Question: I would like to have this: a ViewPager overlaid by 2 arrows

And I get what I want by this code. However, I got these warnings of lint :
- -
I wonder if there is a better way to get this UI as I want.
'''
<?xml version="1.0" encoding="utf-8"?>
<FrameLayout xmlns:android="http://schemas.android.com/apk/res/android"
android:layout_width="match_parent"
android:layout_height="match_parent" >
<android.support.v4.view.ViewPager
android:id="@+id/dialog_instruction_pager"
android:layout_width="wrap_content"
android:layout_height="wrap_content" >
</android.support.v4.view.ViewPager>
<!-- this LinearLayout overlays the ViewPager -->
<LinearLayout
android:layout_width="match_parent"
android:layout_height="match_parent"
android:gravity="center"
android:orientation="vertical" >
<!-- This is just the container for the left and right arrows , it is allocated with only 20% of screen height-->
<LinearLayout
android:layout_width="match_parent"
android:layout_height="0dp"
android:layout_weight=".2"
android:orientation="horizontal" >
<!-- I want to align this to the left and set width only 5% of the parent -->
<ImageButton
android:id="@+id/instruction_dialog_left_arrow"
android:layout_width="0dp"
android:layout_height="match_parent"
android:layout_weight=".05"
android:background="?android:attr/selectableItemBackground"
android:scaleType="fitCenter"
android:src="@drawable/arrow_left_grey" />
<!-- This is the dummy layout, standing in the middle of 2 arrows so they can be align to the left and right of the parent -->
<LinearLayout
android:layout_width="0dp"
android:layout_height="match_parent"
android:layout_weight=".8" >
</LinearLayout>
<!-- I want to align this to the right and set width only 5% of the parent-->
<ImageButton
android:id="@+id/instruction_dialog_right_arrow"
android:layout_width="0dp"
android:layout_height="match_parent"
android:layout_weight=".05"
android:background="?android:attr/selectableItemBackground"
android:scaleType="fitCenter"
android:src="@drawable/arrow_right_grey" />
</LinearLayout>
</LinearLayout>
'''
P.S: Is there any layout that allows align children left, right, bottom (like RelativeLayout) and also allows set width, height as percentage (like "weight" attribute in LinearLayout)?
Thank you !
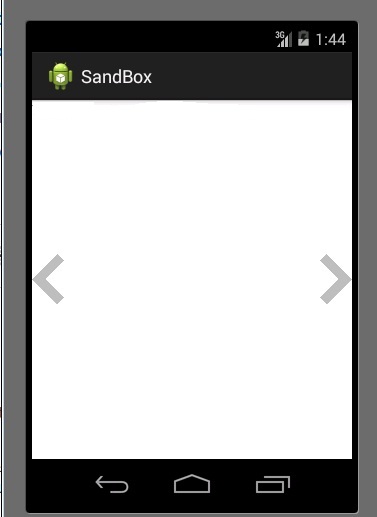
Answer: '''
Try the below code and see whether it works,
This code will get the layout what you have attached
<?xml version="1.0" encoding="utf-8"?>
<RelativeLayout xmlns:android="http://schemas.android.com/apk/res/android"
android:layout_width="match_parent"
android:layout_height="match_parent"
android:orientation="vertical" >
<android.support.v4.view.ViewPager
android:id="@+id/dialog_instruction_pager"
android:layout_width="wrap_content"
android:layout_height="wrap_content"
android:background="@color/theme_blue" >
</android.support.v4.view.ViewPager>
<ImageView
android:layout_width="wrap_content"
android:layout_height="wrap_content"
android:layout_alignParentLeft="true"
android:layout_centerInParent="true"
android:background="@drawable/ic_launcher" />
<ImageView
android:layout_width="wrap_content"
android:layout_height="wrap_content"
android:layout_alignParentRight="true"
android:layout_centerInParent="true"
android:background="@drawable/ic_launcher" />
</RelativeLayout>
'''